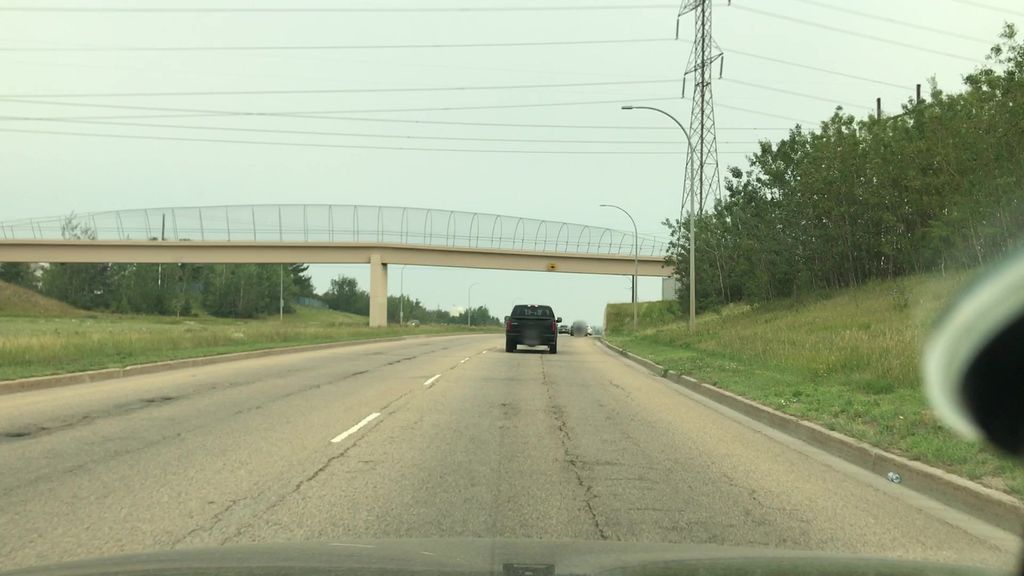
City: edmonton